Question: Count the number of objects in the diagram.
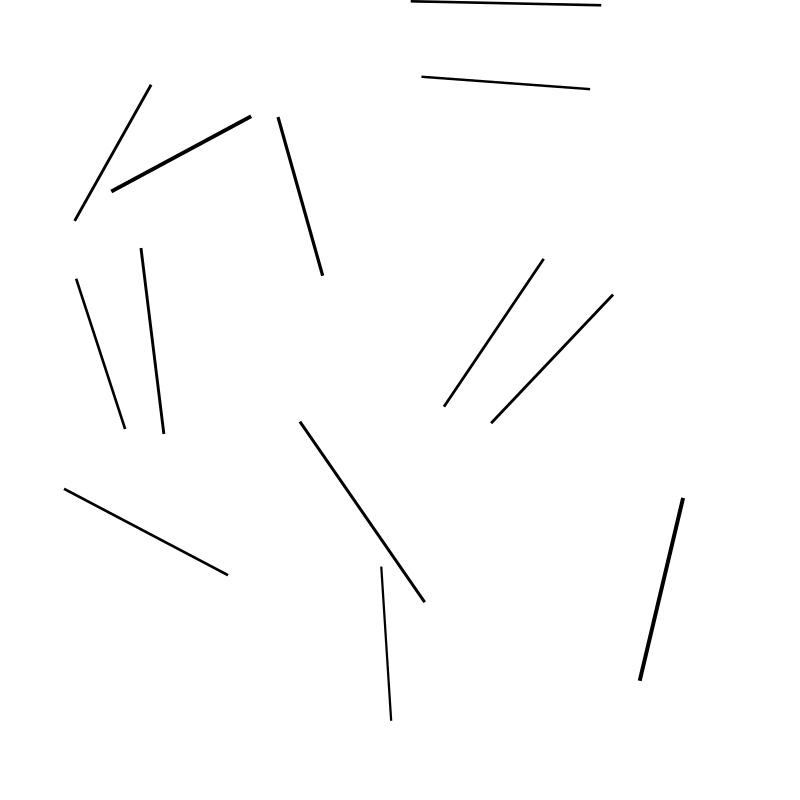
Answer: 13